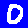
Digit: 0